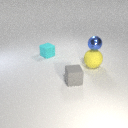
small cyan rubber cube behind large yellow rubber sphere